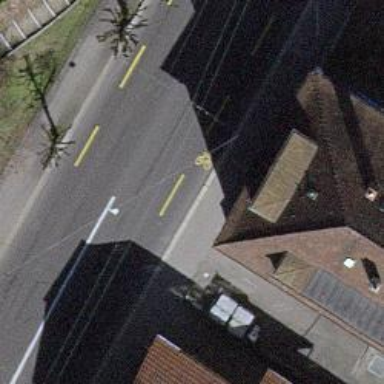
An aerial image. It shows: Unmarked crossing on the road.